Question: I am using PubSubClient library to subscribe to a server using a nodemcu. I tested the code using cloudMQTT and MQTTlens and it worked fine. In addition to that, I used MQTTlens to check mqtt connection with my pc. In there, I did not specify username and password (I kept blank) and it worked just fine. When I want to connect for a public server (ex: "tcp://11.111.111.111"), does not connect.
code for nodemcu
'''
#include <ESP8266WiFi.h>
#include <PubSubClient.h>
const char* ssid = "*****";
const char* password = "****";
const char* mqttServer = "****";
const int mqttPort = 1883;
WiFiClient espClient;
PubSubClient client(espClient);
void setup() {
Serial.begin(115200);
WiFi.begin(ssid, password);
while (WiFi.status() != WL_CONNECTED) {
delay(500);
Serial.println("Connecting to WiFi..");
}
Serial.println("Connected to the WiFi network");
client.setServer(mqttServer, mqttPort);
client.setCallback(callback);
while (!client.connected()) {
Serial.println("Connecting to MQTT...");
if (client.connect("ESP8266Client")) {
Serial.println("connected");
} else {
Serial.print("failed with state ");
Serial.print(client.state());
delay(2000);
}
}
client.publish("topic1", "Hello from ESP8266_tester1");
client.subscribe("topic1");
}
void callback(char* topic, byte* payload, unsigned int length) {
Serial.print("Message arrived in topic: ");
Serial.println(topic);
Serial.print("Message:");
for (int i = 0; i < length; i++) {
Serial.print((char)payload[i]);
}
Serial.println();
Serial.println("-----------------------");
}
void loop() {
client.loop();
}
'''
the result from the serial monitor

Any suggestion is welcome
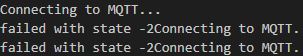
Answer: The problem was with the ip I have provided. IP does not require "tcp://" part. After removing that, the code worked well.